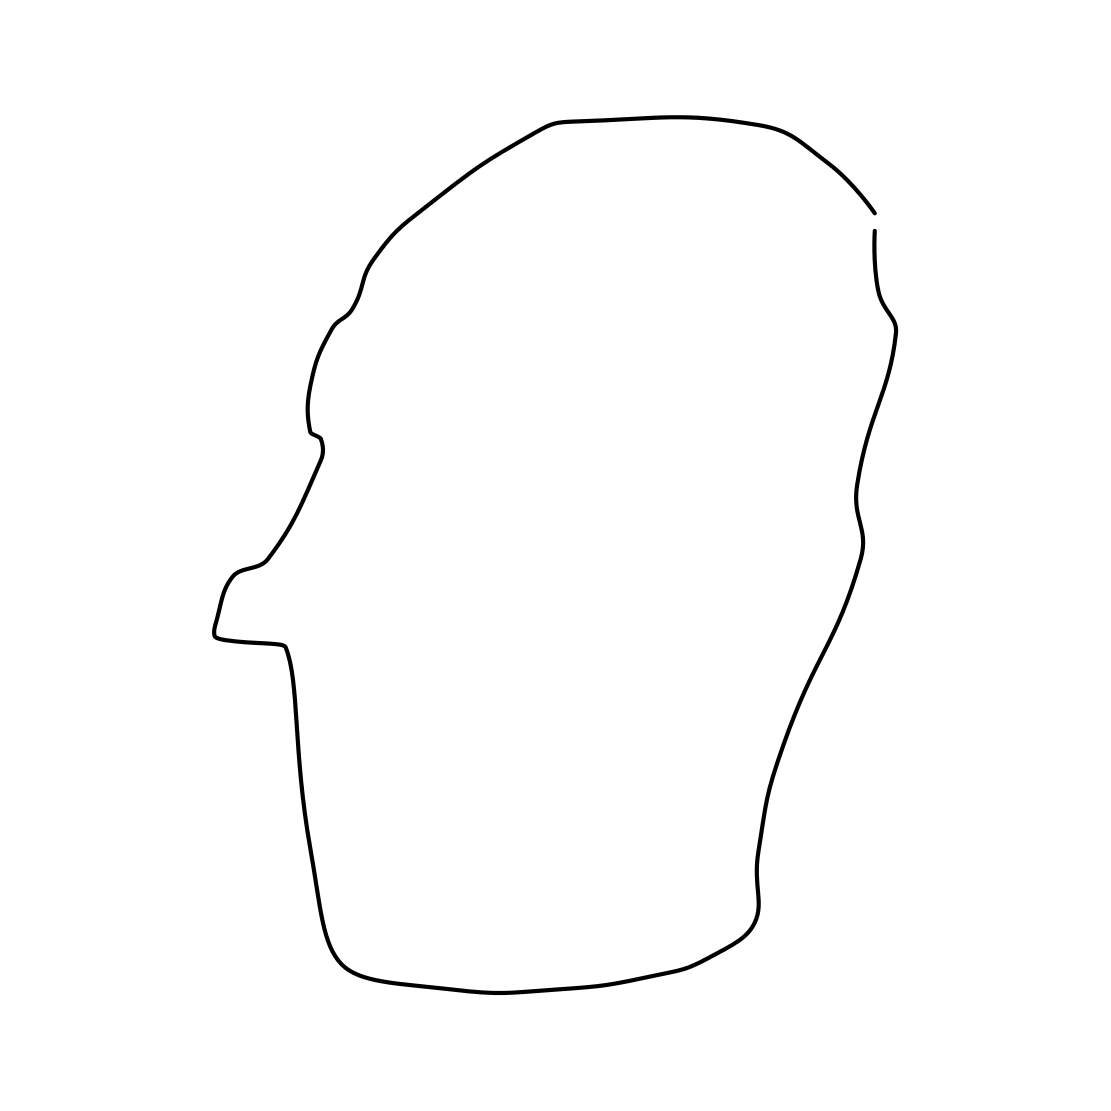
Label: head